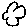
Label: cloud